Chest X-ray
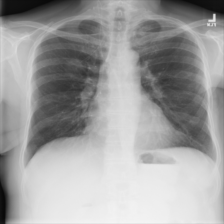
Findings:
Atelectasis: negative
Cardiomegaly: negative
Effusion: negative
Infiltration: negative
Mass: negative
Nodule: negative
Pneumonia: negative
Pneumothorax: negative
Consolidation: negative
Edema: negative
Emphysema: negative
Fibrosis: negative
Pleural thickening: negative
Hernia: negative